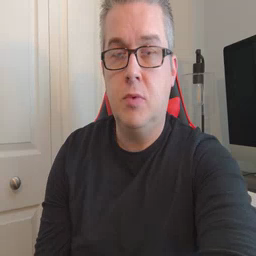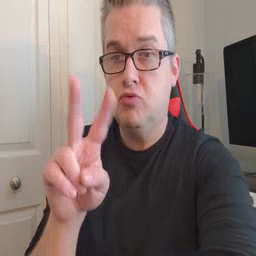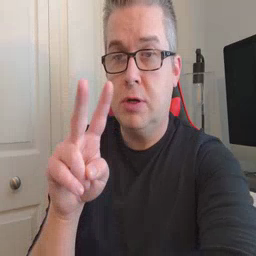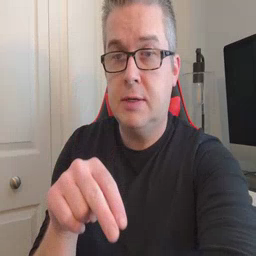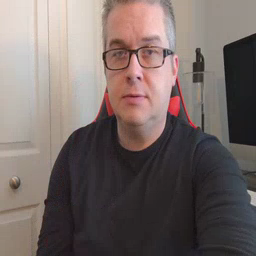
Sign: read